Interaction volume radius: 5 \u00c5
Interaction volume height: 10 \u00c5
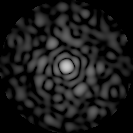
Disorder parameter: 0.8554